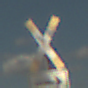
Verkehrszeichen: Andreaskreuz
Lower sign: RichtungsangabeDurchPfeile4
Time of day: Midday
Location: Outdoor (Beach)
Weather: PartlyCloudy
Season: NotSpecified
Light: Natural